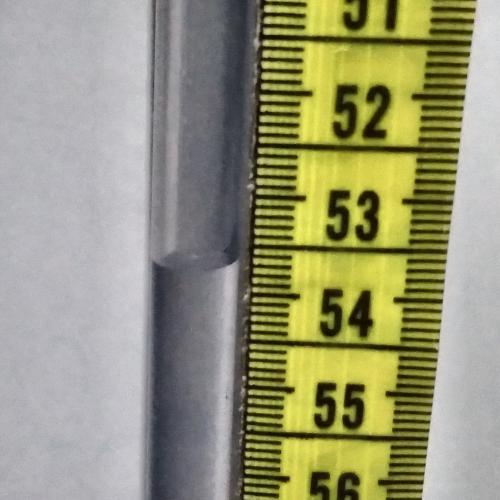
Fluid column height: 53.7 cm